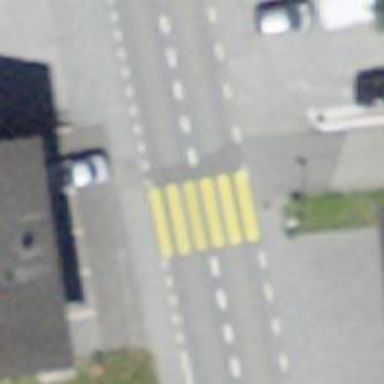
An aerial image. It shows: Marked crossing on the road.